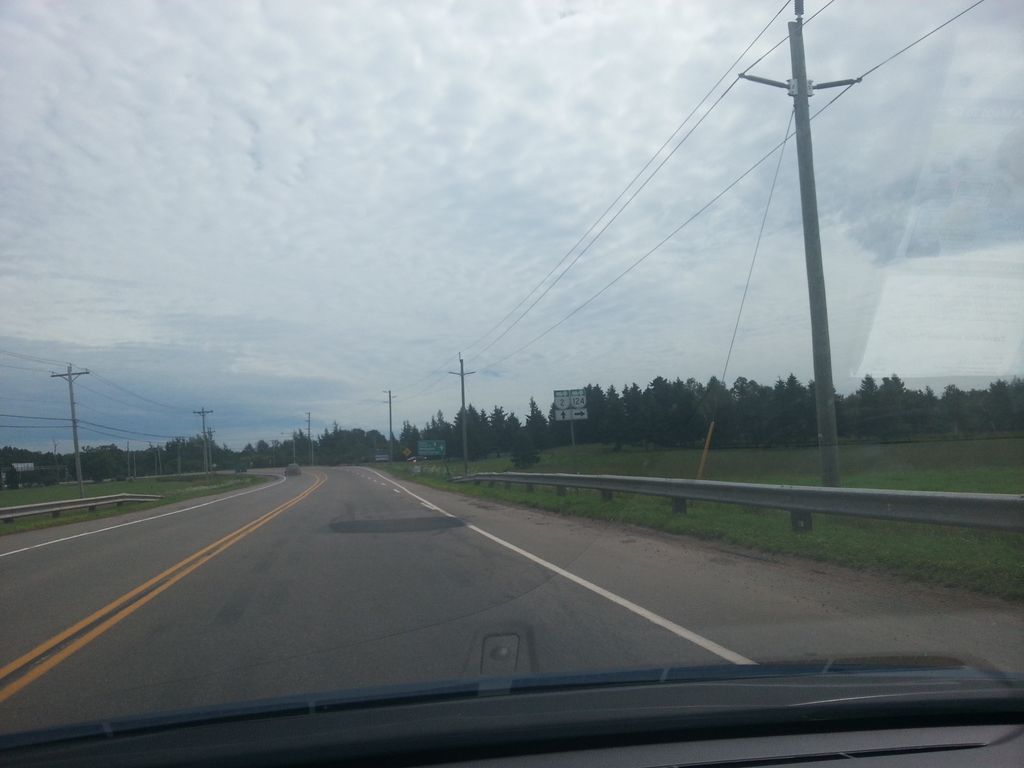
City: charlottetown